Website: apple
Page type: address-validator
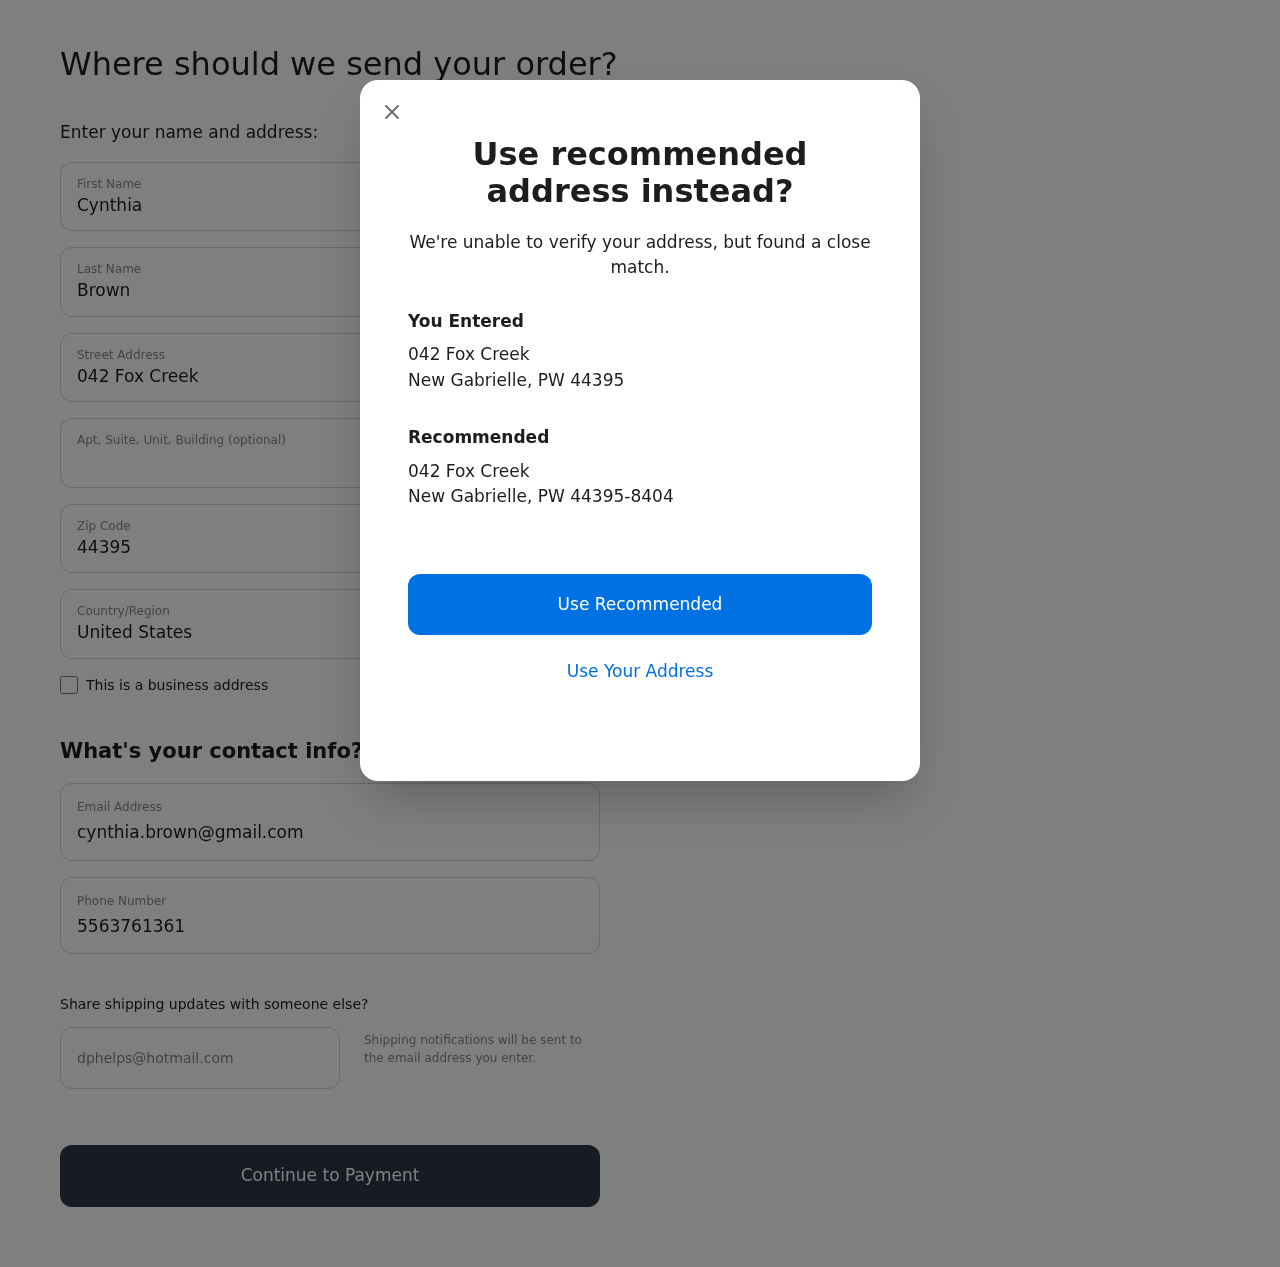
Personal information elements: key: PII_CITY
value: New Gabrielle
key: PII_COUNTRY
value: United States
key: PII_EMAIL
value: cynthia.brown@gmail.com
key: PII_FIRSTNAME
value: Cynthia
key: PII_GIFT_EMAIL
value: dphelps@hotmail.com
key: PII_LASTNAME
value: Brown
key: PII_PHONE
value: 5563761361
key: PII_POSTCODE
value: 44395
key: PII_POSTCODE_FULL
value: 44395-8404
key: PII_STATE_ABBR
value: PW
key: PII_STREET
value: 042 Fox Creek
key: PII_CITY2
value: New Gabrielle
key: PII_STATE_ABBR2
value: PW